Field crop: maize
Growth stage: 2
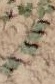
Species: convolvulus